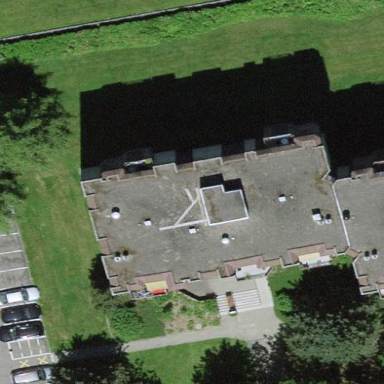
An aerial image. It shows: Image showing building with apartments.